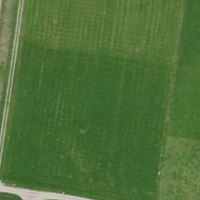
EUNIS habitat code: 52
Species observed at this site:
Cichorium intybus